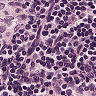
Metastatic tissue present: no